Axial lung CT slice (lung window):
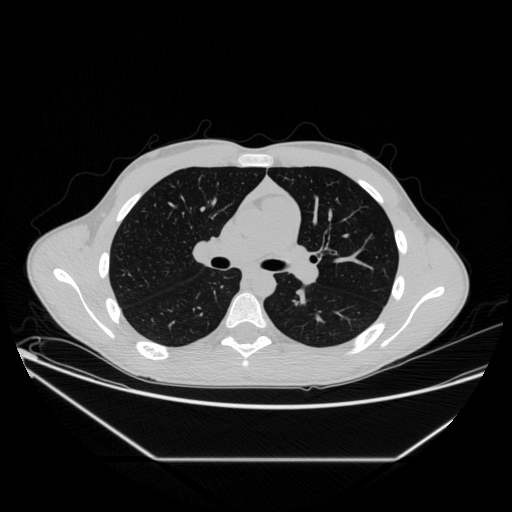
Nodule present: no